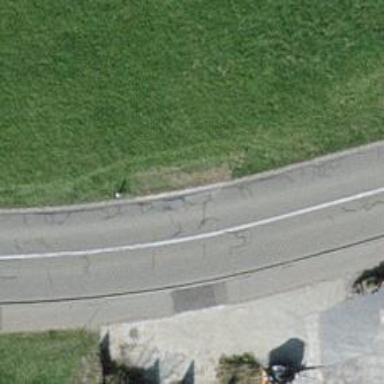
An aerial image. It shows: Tertiary road with asphalt surface.